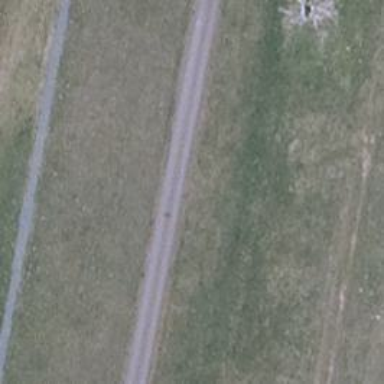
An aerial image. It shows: Asphalt track with grade1 tracktype. It is lined with dyke.